Field crop: maize
Growth stage: 1
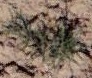
Species: salsola